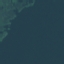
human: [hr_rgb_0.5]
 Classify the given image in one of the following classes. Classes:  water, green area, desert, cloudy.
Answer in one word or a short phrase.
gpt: water